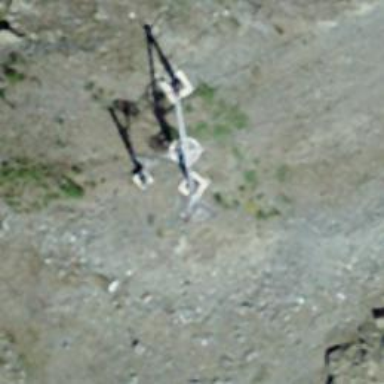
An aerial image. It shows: Pylon used for aerialway.